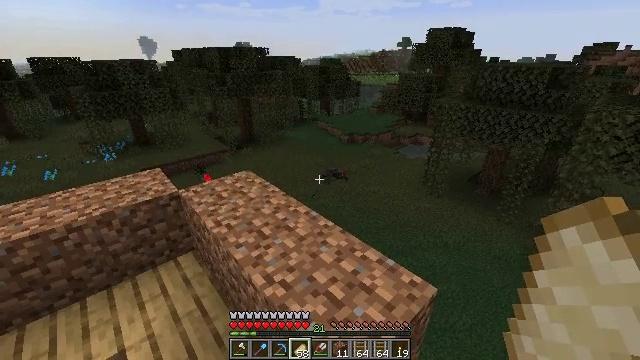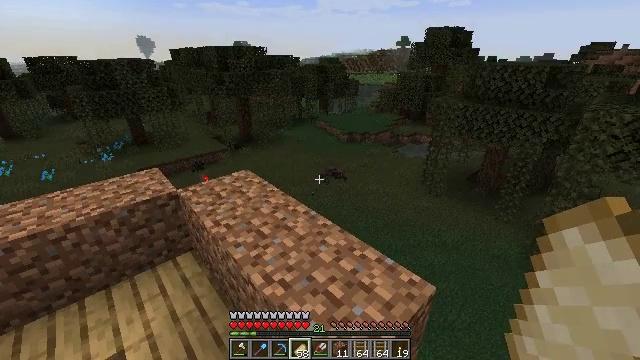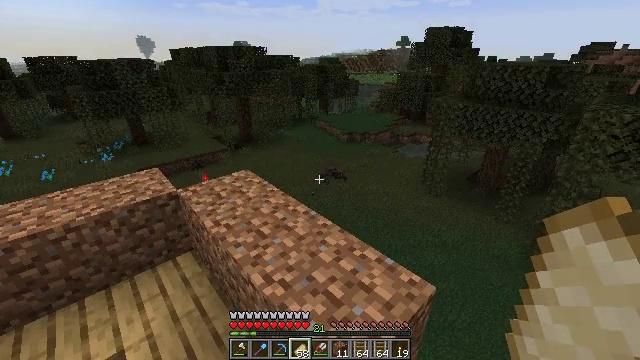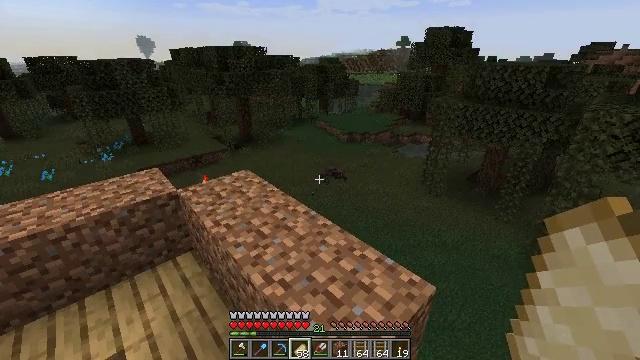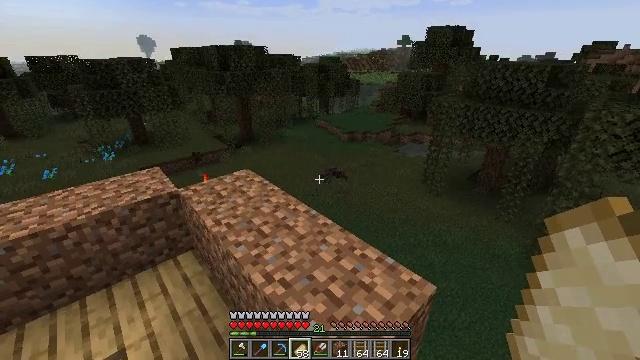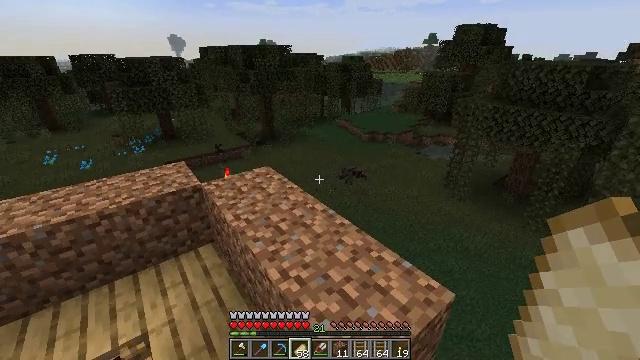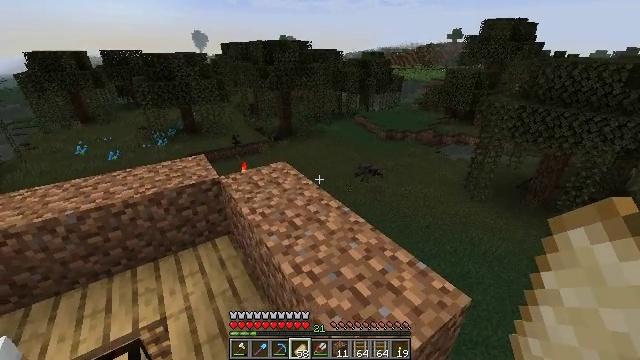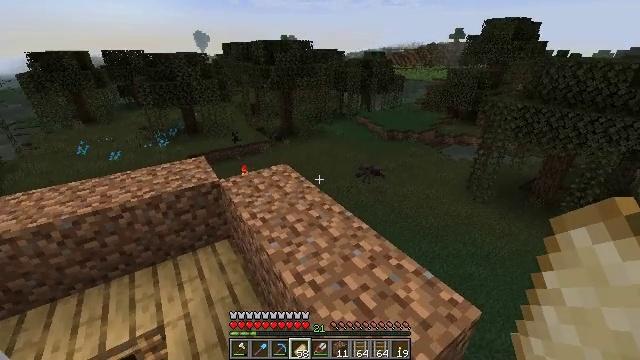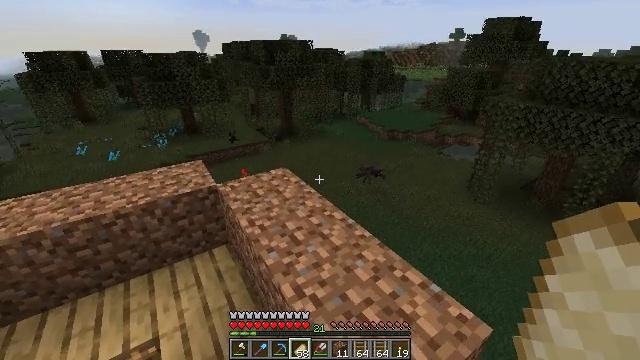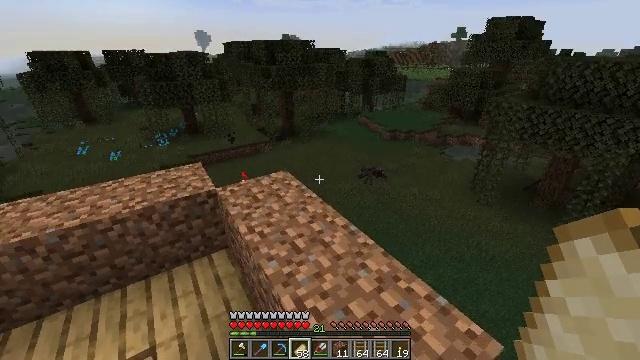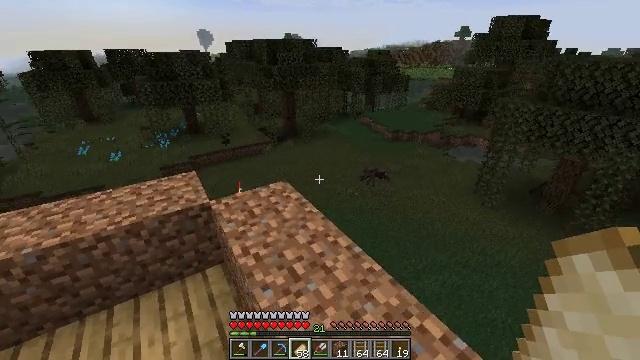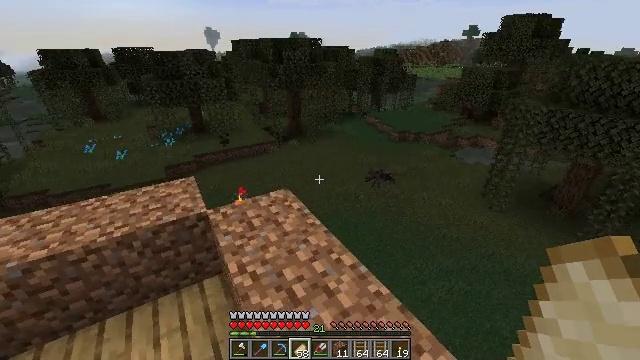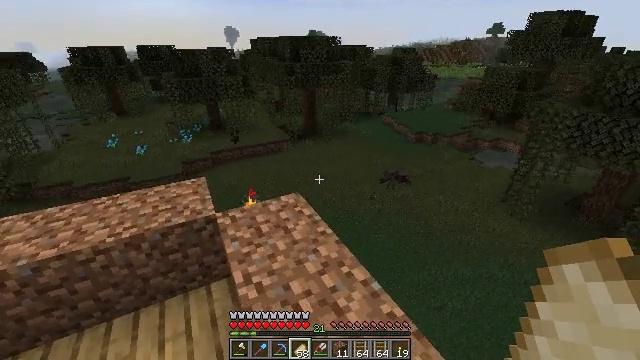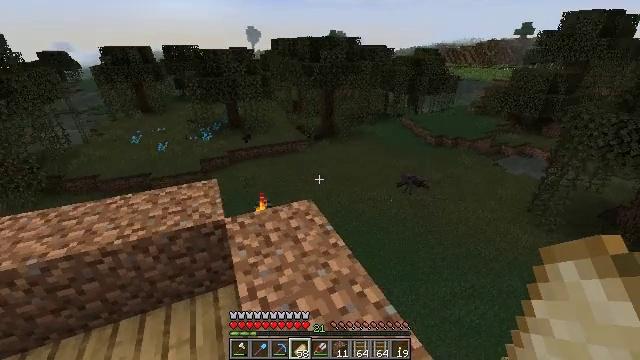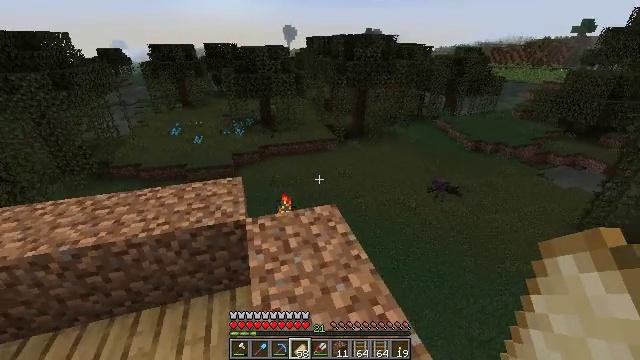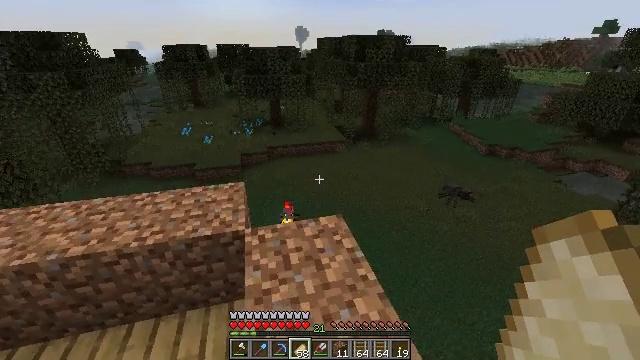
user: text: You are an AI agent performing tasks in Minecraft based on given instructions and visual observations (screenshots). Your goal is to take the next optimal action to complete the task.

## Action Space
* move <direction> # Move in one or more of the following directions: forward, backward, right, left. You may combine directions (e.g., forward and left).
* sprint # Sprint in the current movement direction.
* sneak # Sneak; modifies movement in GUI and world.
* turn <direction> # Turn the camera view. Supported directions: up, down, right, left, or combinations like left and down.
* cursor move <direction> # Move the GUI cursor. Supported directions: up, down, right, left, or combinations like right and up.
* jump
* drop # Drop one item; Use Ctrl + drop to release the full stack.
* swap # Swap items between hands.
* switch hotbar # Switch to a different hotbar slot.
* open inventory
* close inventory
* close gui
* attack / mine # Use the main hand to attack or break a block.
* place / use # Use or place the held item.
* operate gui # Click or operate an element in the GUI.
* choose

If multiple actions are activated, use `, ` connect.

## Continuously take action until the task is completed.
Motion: motion action
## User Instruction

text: Hunt a slime.
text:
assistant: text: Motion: no_op
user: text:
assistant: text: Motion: no_op
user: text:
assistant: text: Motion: no_op
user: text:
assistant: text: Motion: no_op
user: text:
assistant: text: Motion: turn left
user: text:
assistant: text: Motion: turn left
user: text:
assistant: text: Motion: move forward
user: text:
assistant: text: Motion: move forward
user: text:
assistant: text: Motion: move forward
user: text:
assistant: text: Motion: move forward
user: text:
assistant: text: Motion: move forward, turn left
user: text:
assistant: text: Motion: move forward, turn left
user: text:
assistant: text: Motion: move forward, turn left
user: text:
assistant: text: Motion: move forward, turn left
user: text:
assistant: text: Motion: move forward, turn left
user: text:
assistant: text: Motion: no_op
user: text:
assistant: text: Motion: no_op
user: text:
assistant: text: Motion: no_op
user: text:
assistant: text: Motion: no_op
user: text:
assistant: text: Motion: turn left and up
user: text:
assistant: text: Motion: turn left and up
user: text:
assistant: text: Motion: turn left
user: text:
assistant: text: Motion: no_op
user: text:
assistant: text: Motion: no_op
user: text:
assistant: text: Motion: no_op
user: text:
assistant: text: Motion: no_op
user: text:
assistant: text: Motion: no_op
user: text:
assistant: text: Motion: move forward
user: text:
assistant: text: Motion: move forward
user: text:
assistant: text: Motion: move forward